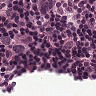
Metastatic tissue present: yes